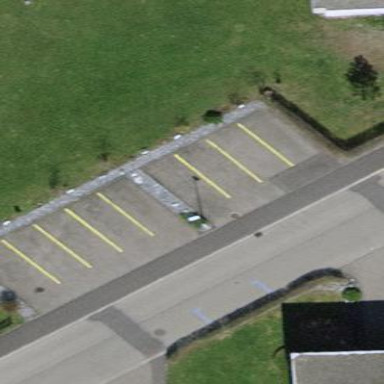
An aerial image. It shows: Private parking area.